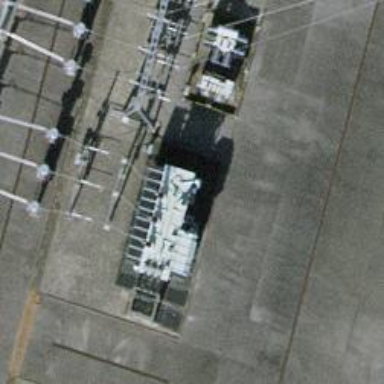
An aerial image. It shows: Transformer.